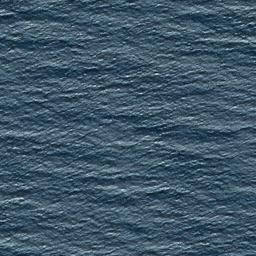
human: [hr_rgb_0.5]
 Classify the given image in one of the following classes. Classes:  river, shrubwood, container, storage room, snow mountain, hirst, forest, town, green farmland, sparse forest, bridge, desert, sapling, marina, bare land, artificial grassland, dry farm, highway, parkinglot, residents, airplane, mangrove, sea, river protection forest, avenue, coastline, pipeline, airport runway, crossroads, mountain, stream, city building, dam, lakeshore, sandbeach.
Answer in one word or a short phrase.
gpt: sea